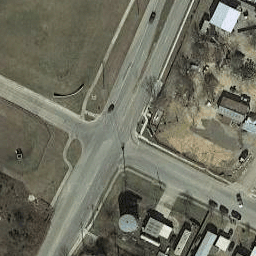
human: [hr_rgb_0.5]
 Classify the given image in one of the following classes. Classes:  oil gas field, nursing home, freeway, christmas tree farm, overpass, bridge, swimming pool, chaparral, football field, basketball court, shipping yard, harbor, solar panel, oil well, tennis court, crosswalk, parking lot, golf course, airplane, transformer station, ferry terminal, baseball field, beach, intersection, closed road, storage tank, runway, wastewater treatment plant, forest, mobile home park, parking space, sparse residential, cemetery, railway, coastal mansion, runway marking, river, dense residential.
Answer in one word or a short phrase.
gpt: intersection